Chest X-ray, AP view. Patient: 27 years old, sex M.
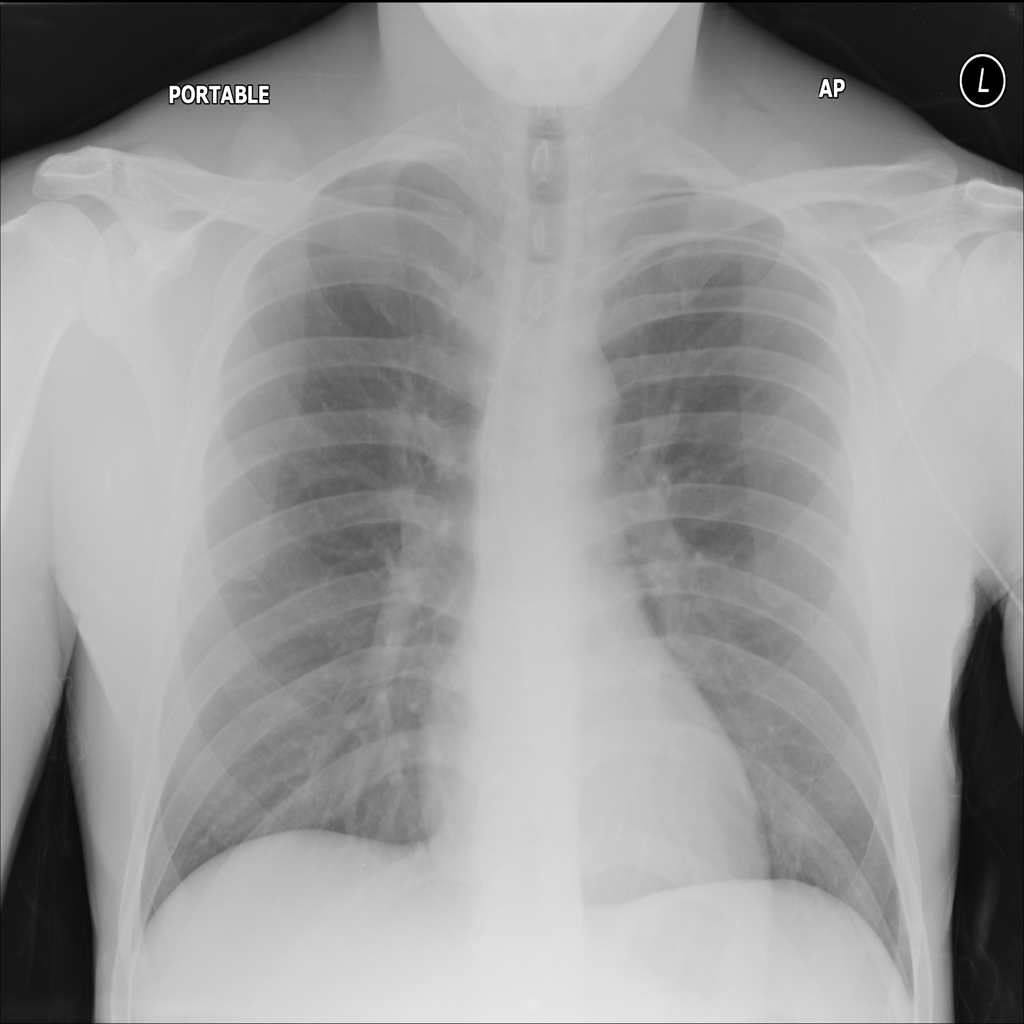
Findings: No Finding